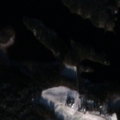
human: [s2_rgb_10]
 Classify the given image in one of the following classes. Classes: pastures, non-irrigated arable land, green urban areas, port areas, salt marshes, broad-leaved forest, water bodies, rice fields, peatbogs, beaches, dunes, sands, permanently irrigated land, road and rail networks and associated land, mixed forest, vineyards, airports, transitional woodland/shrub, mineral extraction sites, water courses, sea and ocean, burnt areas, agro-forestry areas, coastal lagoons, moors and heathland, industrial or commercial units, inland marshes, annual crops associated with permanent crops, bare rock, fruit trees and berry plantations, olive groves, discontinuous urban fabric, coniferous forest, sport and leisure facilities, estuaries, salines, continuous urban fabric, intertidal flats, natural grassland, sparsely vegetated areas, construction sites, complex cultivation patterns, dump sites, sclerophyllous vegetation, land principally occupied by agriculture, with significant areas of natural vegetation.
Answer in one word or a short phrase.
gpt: land principally occupied by agriculture, with significant areas of natural vegetation, broad-leaved forest, coniferous forest, mixed forest, water bodies